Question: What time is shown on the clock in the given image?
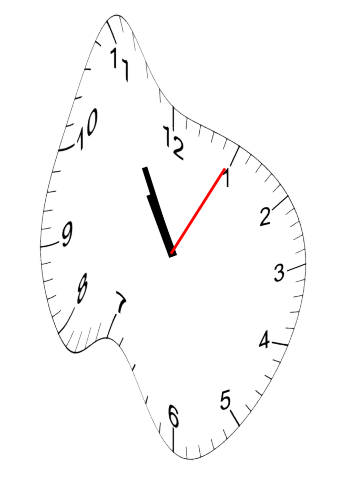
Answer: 10:55:05